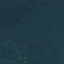
Land use / land cover class: Forest